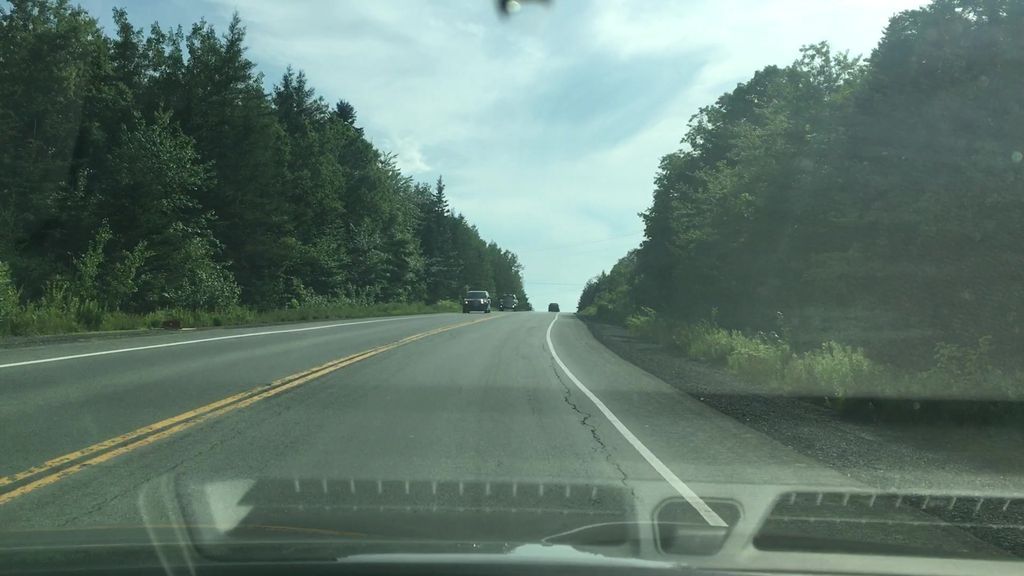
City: halifax